Field crop: tomato
Growth stage: 1
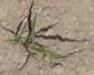
Species: cyperus